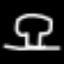
Label: mushroom